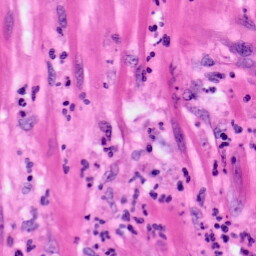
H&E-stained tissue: Pancreatic